Question: I would like to make a div with 3 texts, rotate it and place it on a fixed spot on the page. I would like it to perfectly fit the size of the screen,

So I created a div which height and width were the opposite of what I need then I rotated it. The thing is that I'm having problems positioning it correctly on the spot I want. (top:0 right:40px)
This is my code where I tried to move the div around.
'''
.page {
width: 100%;
heigth: 100%;
background-color: #fefefe;
}
.green-band {
height: 90px;
width: 100vh;
padding: 0 30px;
background-color: green;
display: flex;
justify-content: space-between;
align-items: center;
transform: rotate(-90deg);
position: fixed;
top: 0;
right: 40px;
}
'''
'''
<div class="page"></div>
<div class="green-band">
<div class="text-inside">Text 1</div>
<div class="text-inside">Text 2</div>
<div class="text-inside">Text 3</div>
</div>
'''
Can you help me figuring out how to correctly position the div?
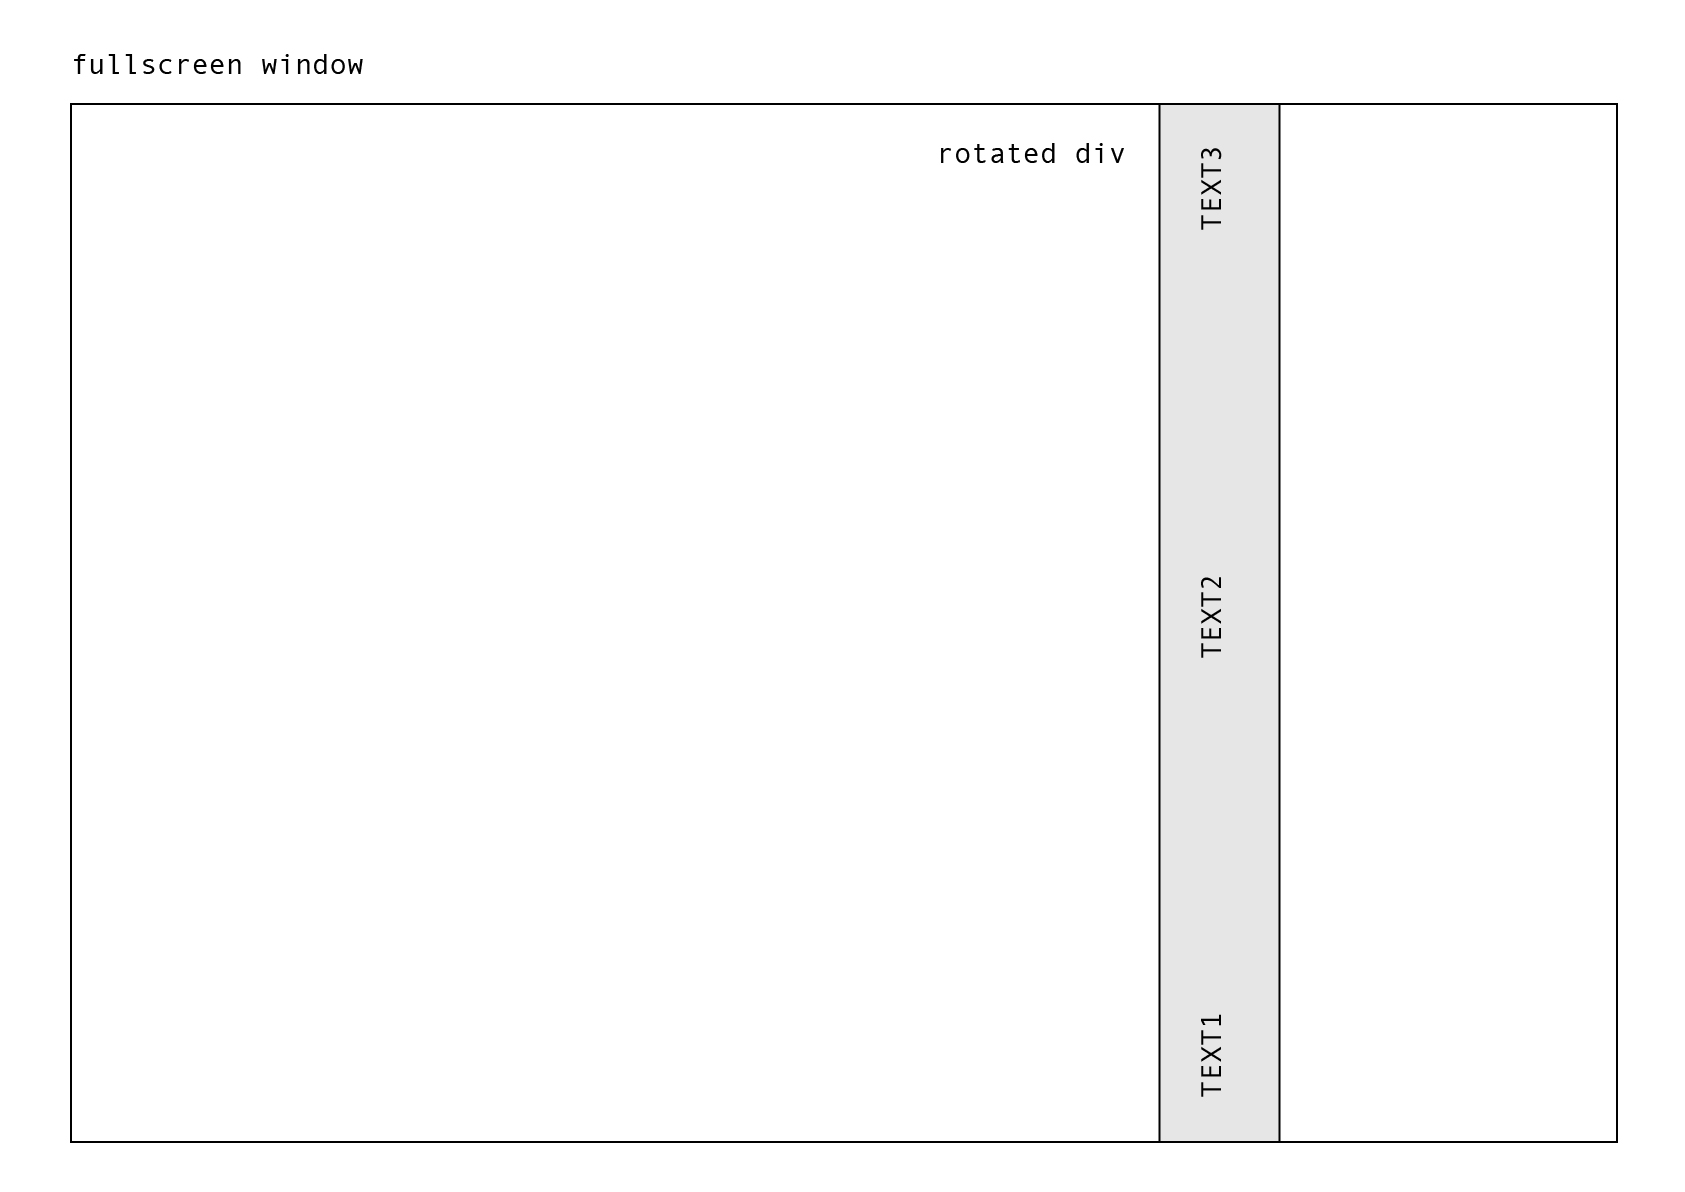
Answer: '''
.page {
width: 100%;
heigth: 100%;
background-color: #fefefe;
}
.green-band {
height: 90px;
width: 100vh;
padding: 0 30px;
background-color: green;
display: flex;
justify-content: space-between;
align-items: center;
transform: translateX(calc(100% - 40px)) rotate(-90deg);
transform-origin: bottom left;
position: fixed;
bottom: 0;
right: 0;
}
'''
'''
<div class="page"></div>
<div class="green-band">
<div class="text-inside">Text 1</div>
<div class="text-inside">Text 2</div>
<div class="text-inside">Text 3</div>
</div>
'''